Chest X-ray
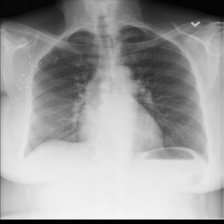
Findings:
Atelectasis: negative
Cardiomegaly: negative
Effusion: negative
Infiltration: negative
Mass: negative
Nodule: negative
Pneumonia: negative
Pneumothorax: negative
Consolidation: negative
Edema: negative
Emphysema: negative
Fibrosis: negative
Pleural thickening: negative
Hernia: negative